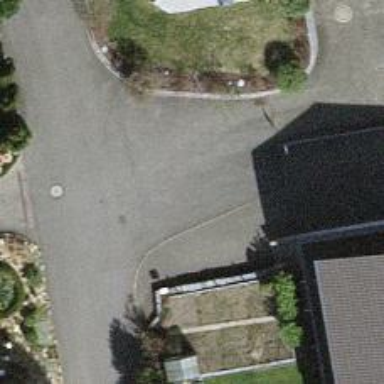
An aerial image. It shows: Turning circle on the road.